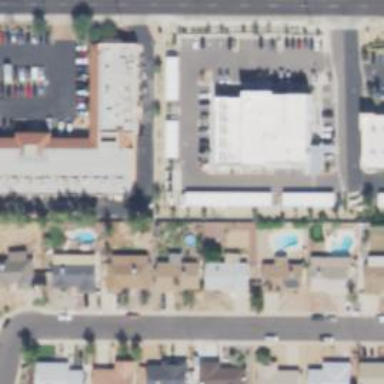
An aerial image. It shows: Healthcare clinic.